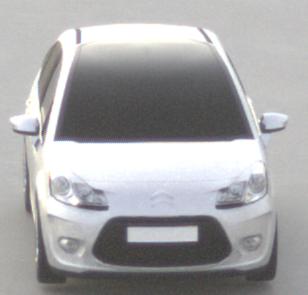
Make: Citroen
Model: C3 1.1
Detailed model: C3 (II)
Model produced from: 2010/01
Model produced until: 2012/03
Doors: 5
Color: white
Road condition: dry road
Daytime: sunrise or sunset
Contrast: low contrast